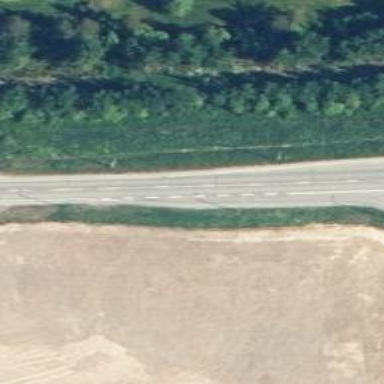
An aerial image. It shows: Asphalt trunk highway.